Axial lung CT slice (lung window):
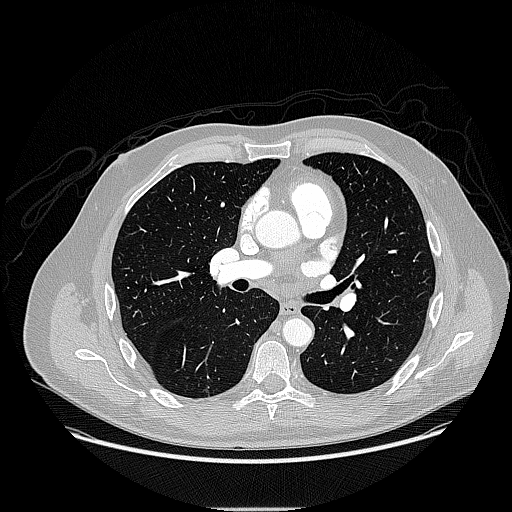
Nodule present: no